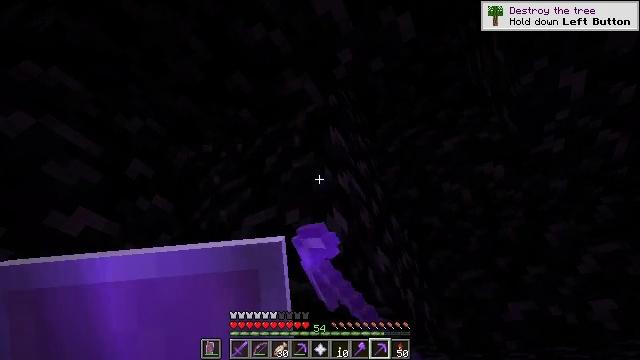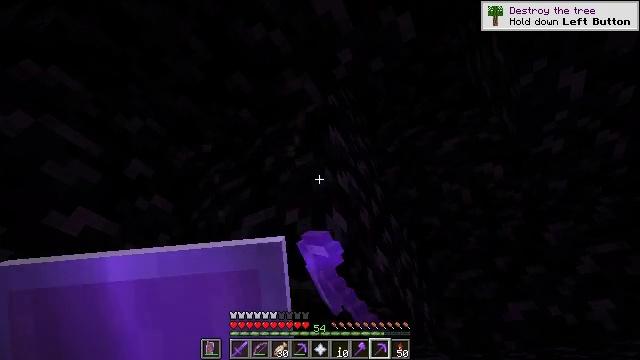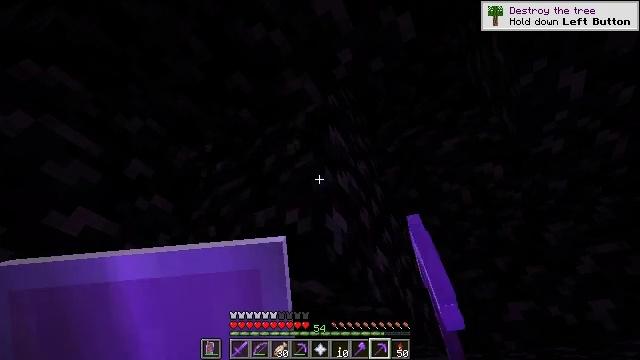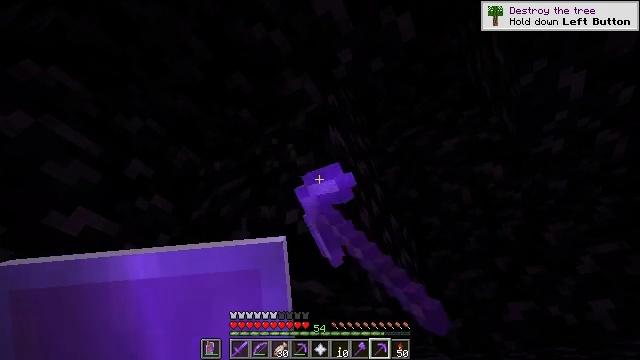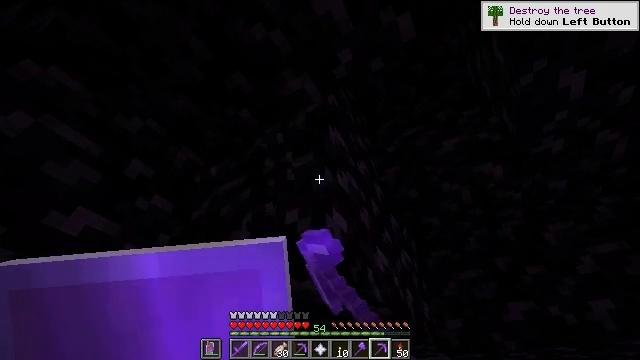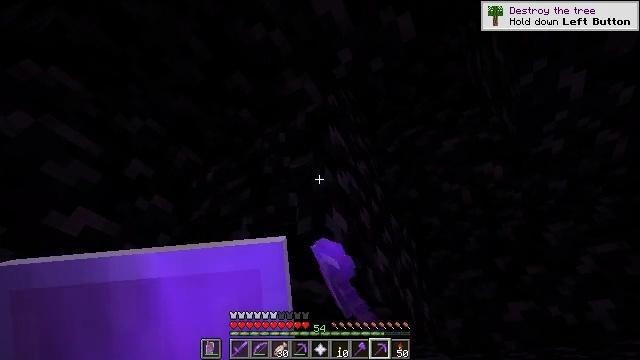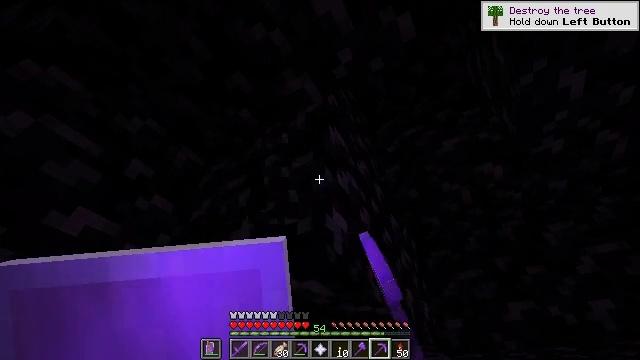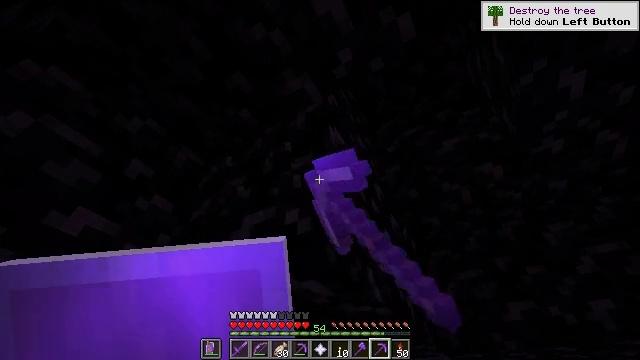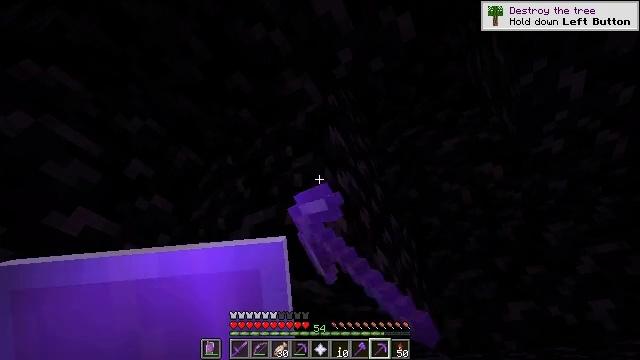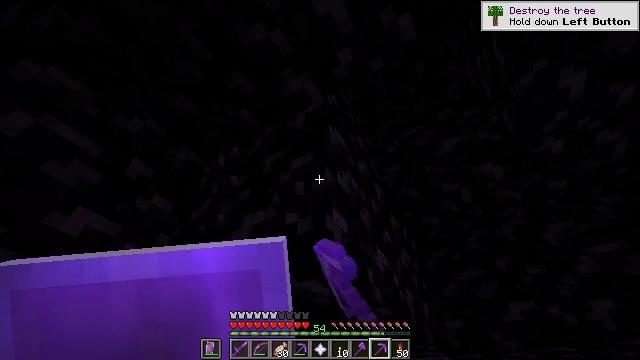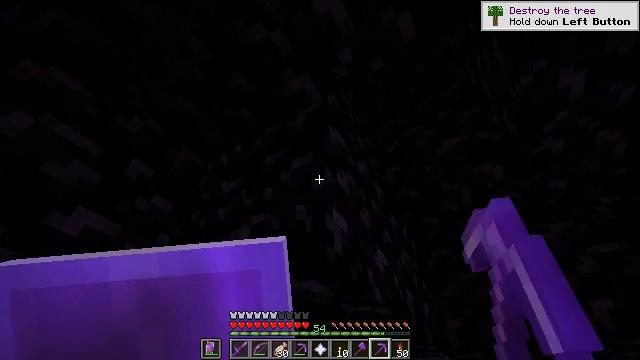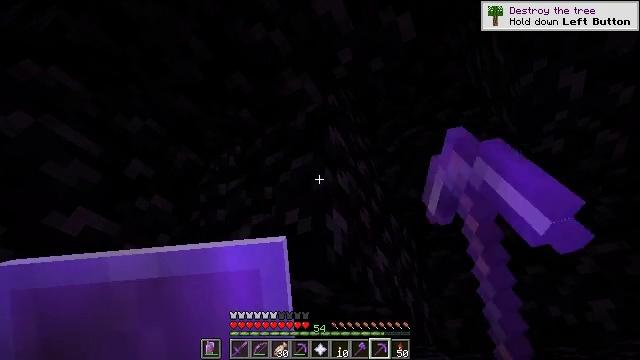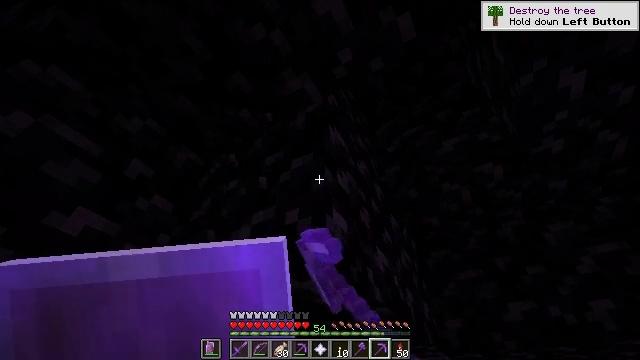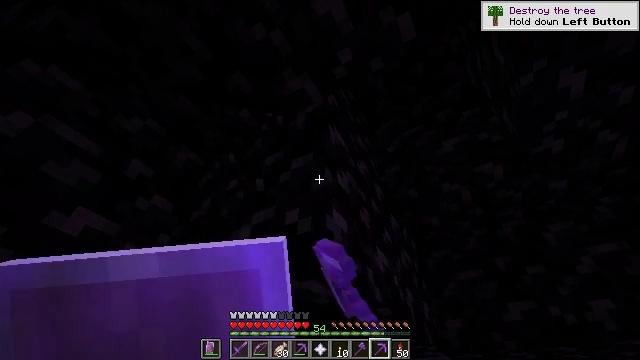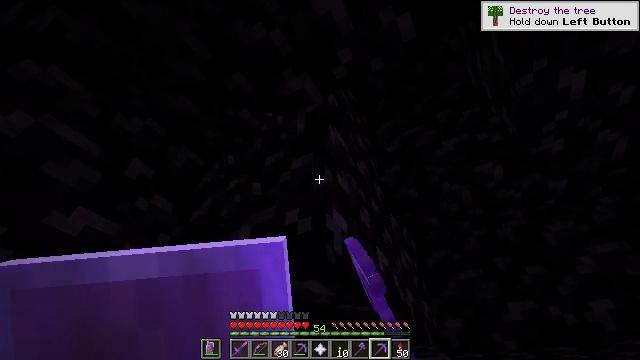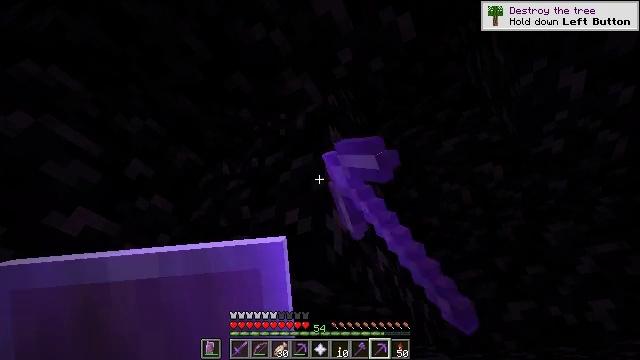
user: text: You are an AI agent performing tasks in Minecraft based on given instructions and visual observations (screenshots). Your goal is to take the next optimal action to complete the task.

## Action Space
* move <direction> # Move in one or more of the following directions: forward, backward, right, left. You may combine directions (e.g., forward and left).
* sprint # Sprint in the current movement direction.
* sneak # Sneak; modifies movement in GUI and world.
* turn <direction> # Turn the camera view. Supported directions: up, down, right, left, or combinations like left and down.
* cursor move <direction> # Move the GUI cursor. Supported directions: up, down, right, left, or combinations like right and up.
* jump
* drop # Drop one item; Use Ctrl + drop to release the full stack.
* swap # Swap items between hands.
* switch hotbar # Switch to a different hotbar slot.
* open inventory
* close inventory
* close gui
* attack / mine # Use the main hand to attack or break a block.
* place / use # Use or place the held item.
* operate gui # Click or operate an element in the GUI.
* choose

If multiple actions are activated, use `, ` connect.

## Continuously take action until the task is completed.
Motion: motion action
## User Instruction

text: Mine the obsidian block.
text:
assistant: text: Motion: attack / mine
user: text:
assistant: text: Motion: attack / mine
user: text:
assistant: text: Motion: attack / mine
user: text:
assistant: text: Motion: attack / mine
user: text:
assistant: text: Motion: attack / mine
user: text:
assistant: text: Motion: attack / mine
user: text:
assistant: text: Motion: attack / mine
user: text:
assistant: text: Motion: attack / mine
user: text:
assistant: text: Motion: attack / mine
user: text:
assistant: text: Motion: attack / mine
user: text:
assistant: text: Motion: attack / mine
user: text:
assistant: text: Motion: attack / mine
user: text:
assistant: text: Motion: attack / mine
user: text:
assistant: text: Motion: attack / mine
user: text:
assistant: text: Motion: attack / mine
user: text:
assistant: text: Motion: attack / mine
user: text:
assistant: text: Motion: attack / mine
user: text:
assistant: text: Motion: attack / mine
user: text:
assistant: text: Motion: attack / mine
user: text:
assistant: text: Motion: attack / mine
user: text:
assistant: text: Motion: attack / mine
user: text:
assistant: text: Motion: attack / mine
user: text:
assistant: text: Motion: attack / mine
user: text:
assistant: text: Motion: attack / mine
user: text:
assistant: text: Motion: attack / mine
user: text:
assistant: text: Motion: attack / mine
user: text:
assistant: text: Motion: attack / mine
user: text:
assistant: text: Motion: attack / mine
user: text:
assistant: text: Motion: attack / mine
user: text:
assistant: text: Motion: attack / mine